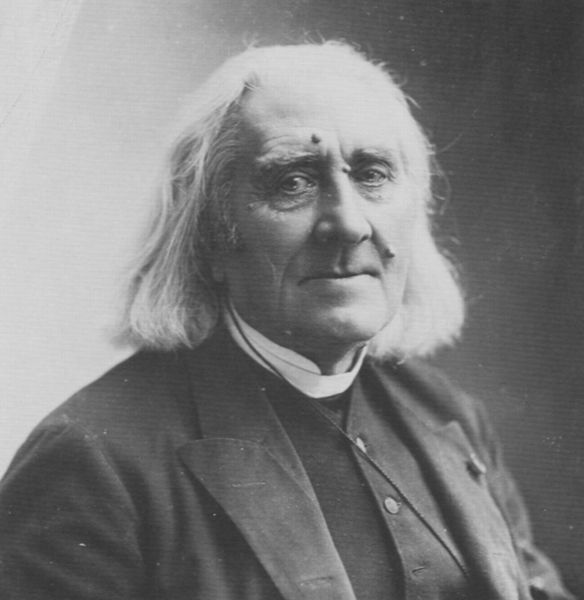
Titel: Franz Liszt (1811-1886), Komponist
Künstler: Atelier Nadar
Institution: unbekannt
Schlagwörter: kopf, mann, schatten, weiß, frisur, grau, haar, licht, mund, nase, profil, schwarz, stirn, blick, alt, anzug, hemd, jacke, augen, falten, gesicht, kragen, mensch, bildnis, herr, porträt, haare, musiker, person, kinn, lippen, wangen, furchen, brauen, pupillen, knöpfe, knopfleiste, revers, weste, ohrläppchen, abbild, foto, fotografie, photographie, alter, greis, schwarzweiß, koteletten, stehkragen, nasenlöcher, photo, runzeln, kinngrübchen, erinnerung, aufnahme, warze, pickel, muttermal, warzen, atelieraufnahme, forografie